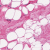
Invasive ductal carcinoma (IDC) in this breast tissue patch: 0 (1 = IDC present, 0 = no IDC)